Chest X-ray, PA view. Patient: 3 years old, sex M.
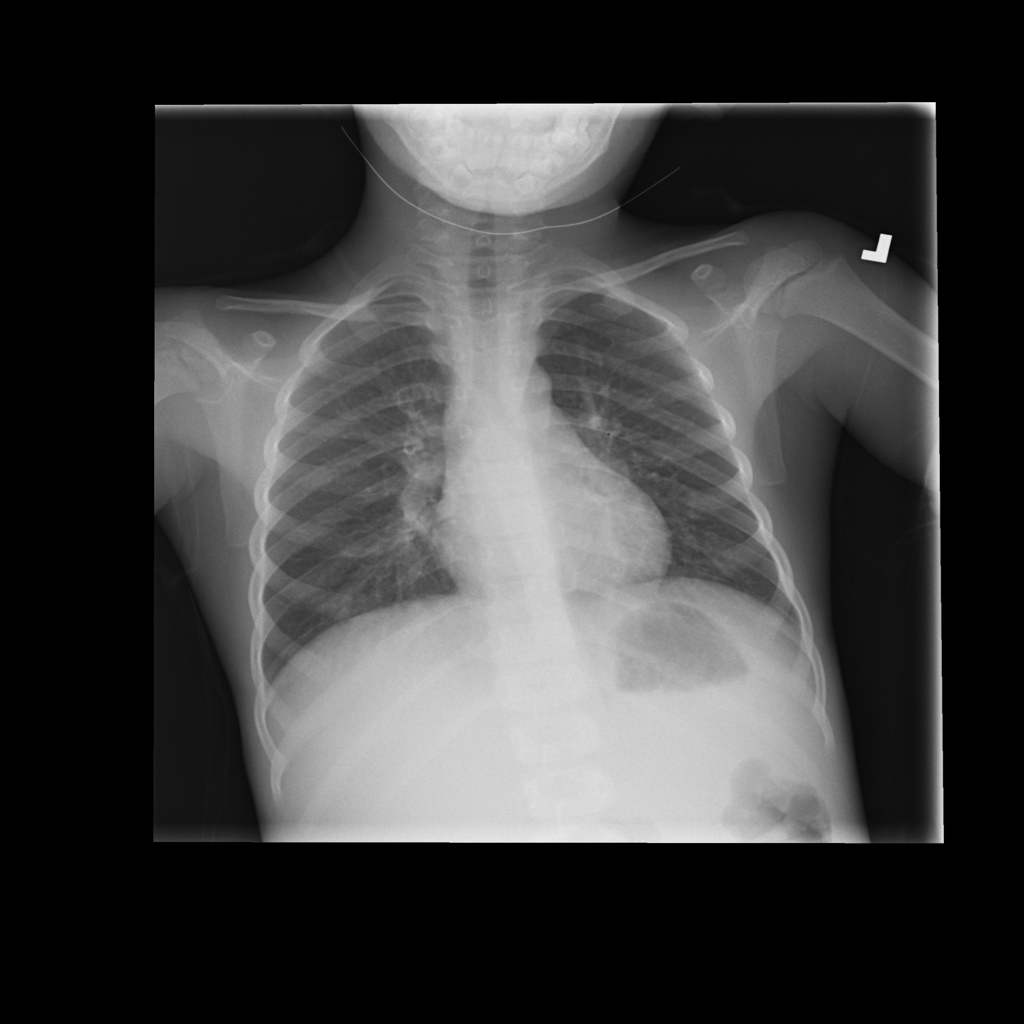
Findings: No Finding